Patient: sex M, age 53
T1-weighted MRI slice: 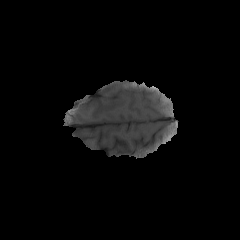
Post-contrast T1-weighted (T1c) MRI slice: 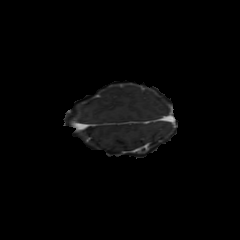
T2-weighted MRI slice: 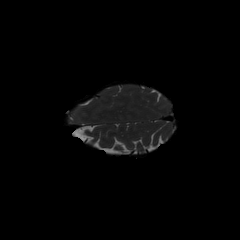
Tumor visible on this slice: no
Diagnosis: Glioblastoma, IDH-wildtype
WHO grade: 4